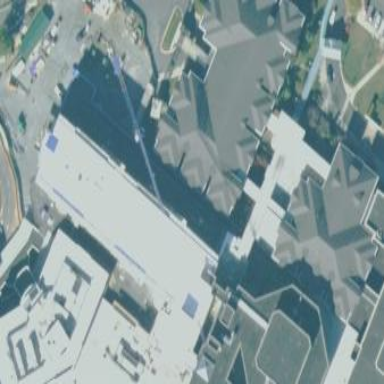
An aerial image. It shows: Hospital building.